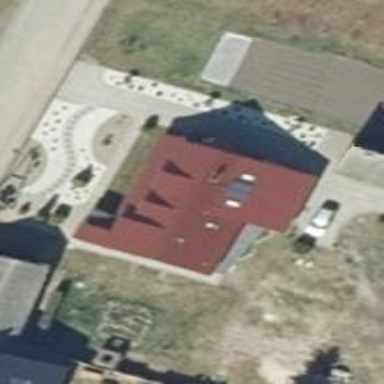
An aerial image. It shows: Residential building.